Interaction volume radius: 10 \u00c5
Interaction volume height: 15 \u00c5
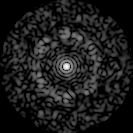
Disorder parameter: 0.787